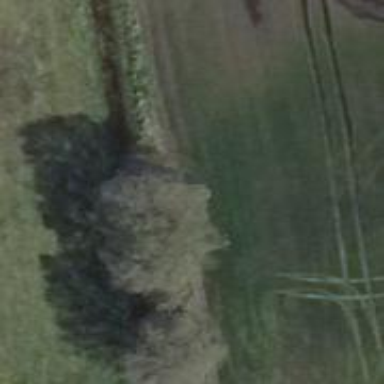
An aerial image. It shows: Deciduous broadleaved tree.